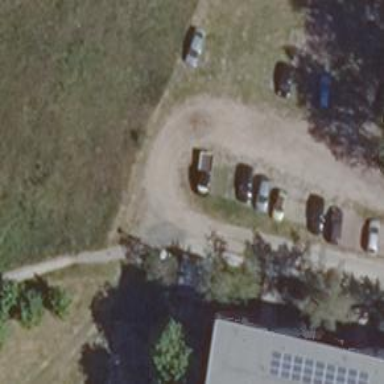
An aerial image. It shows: Path made of concrete plates.